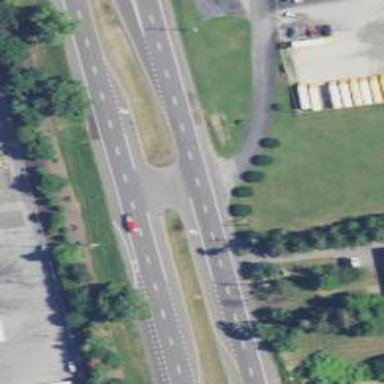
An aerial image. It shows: Trunk highway.